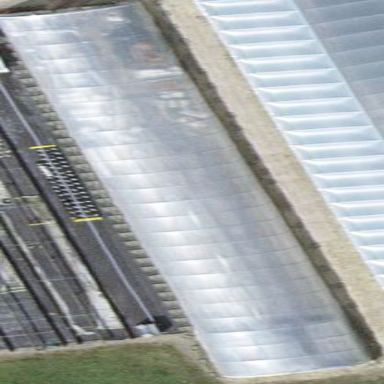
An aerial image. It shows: Greenhouse.